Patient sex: M
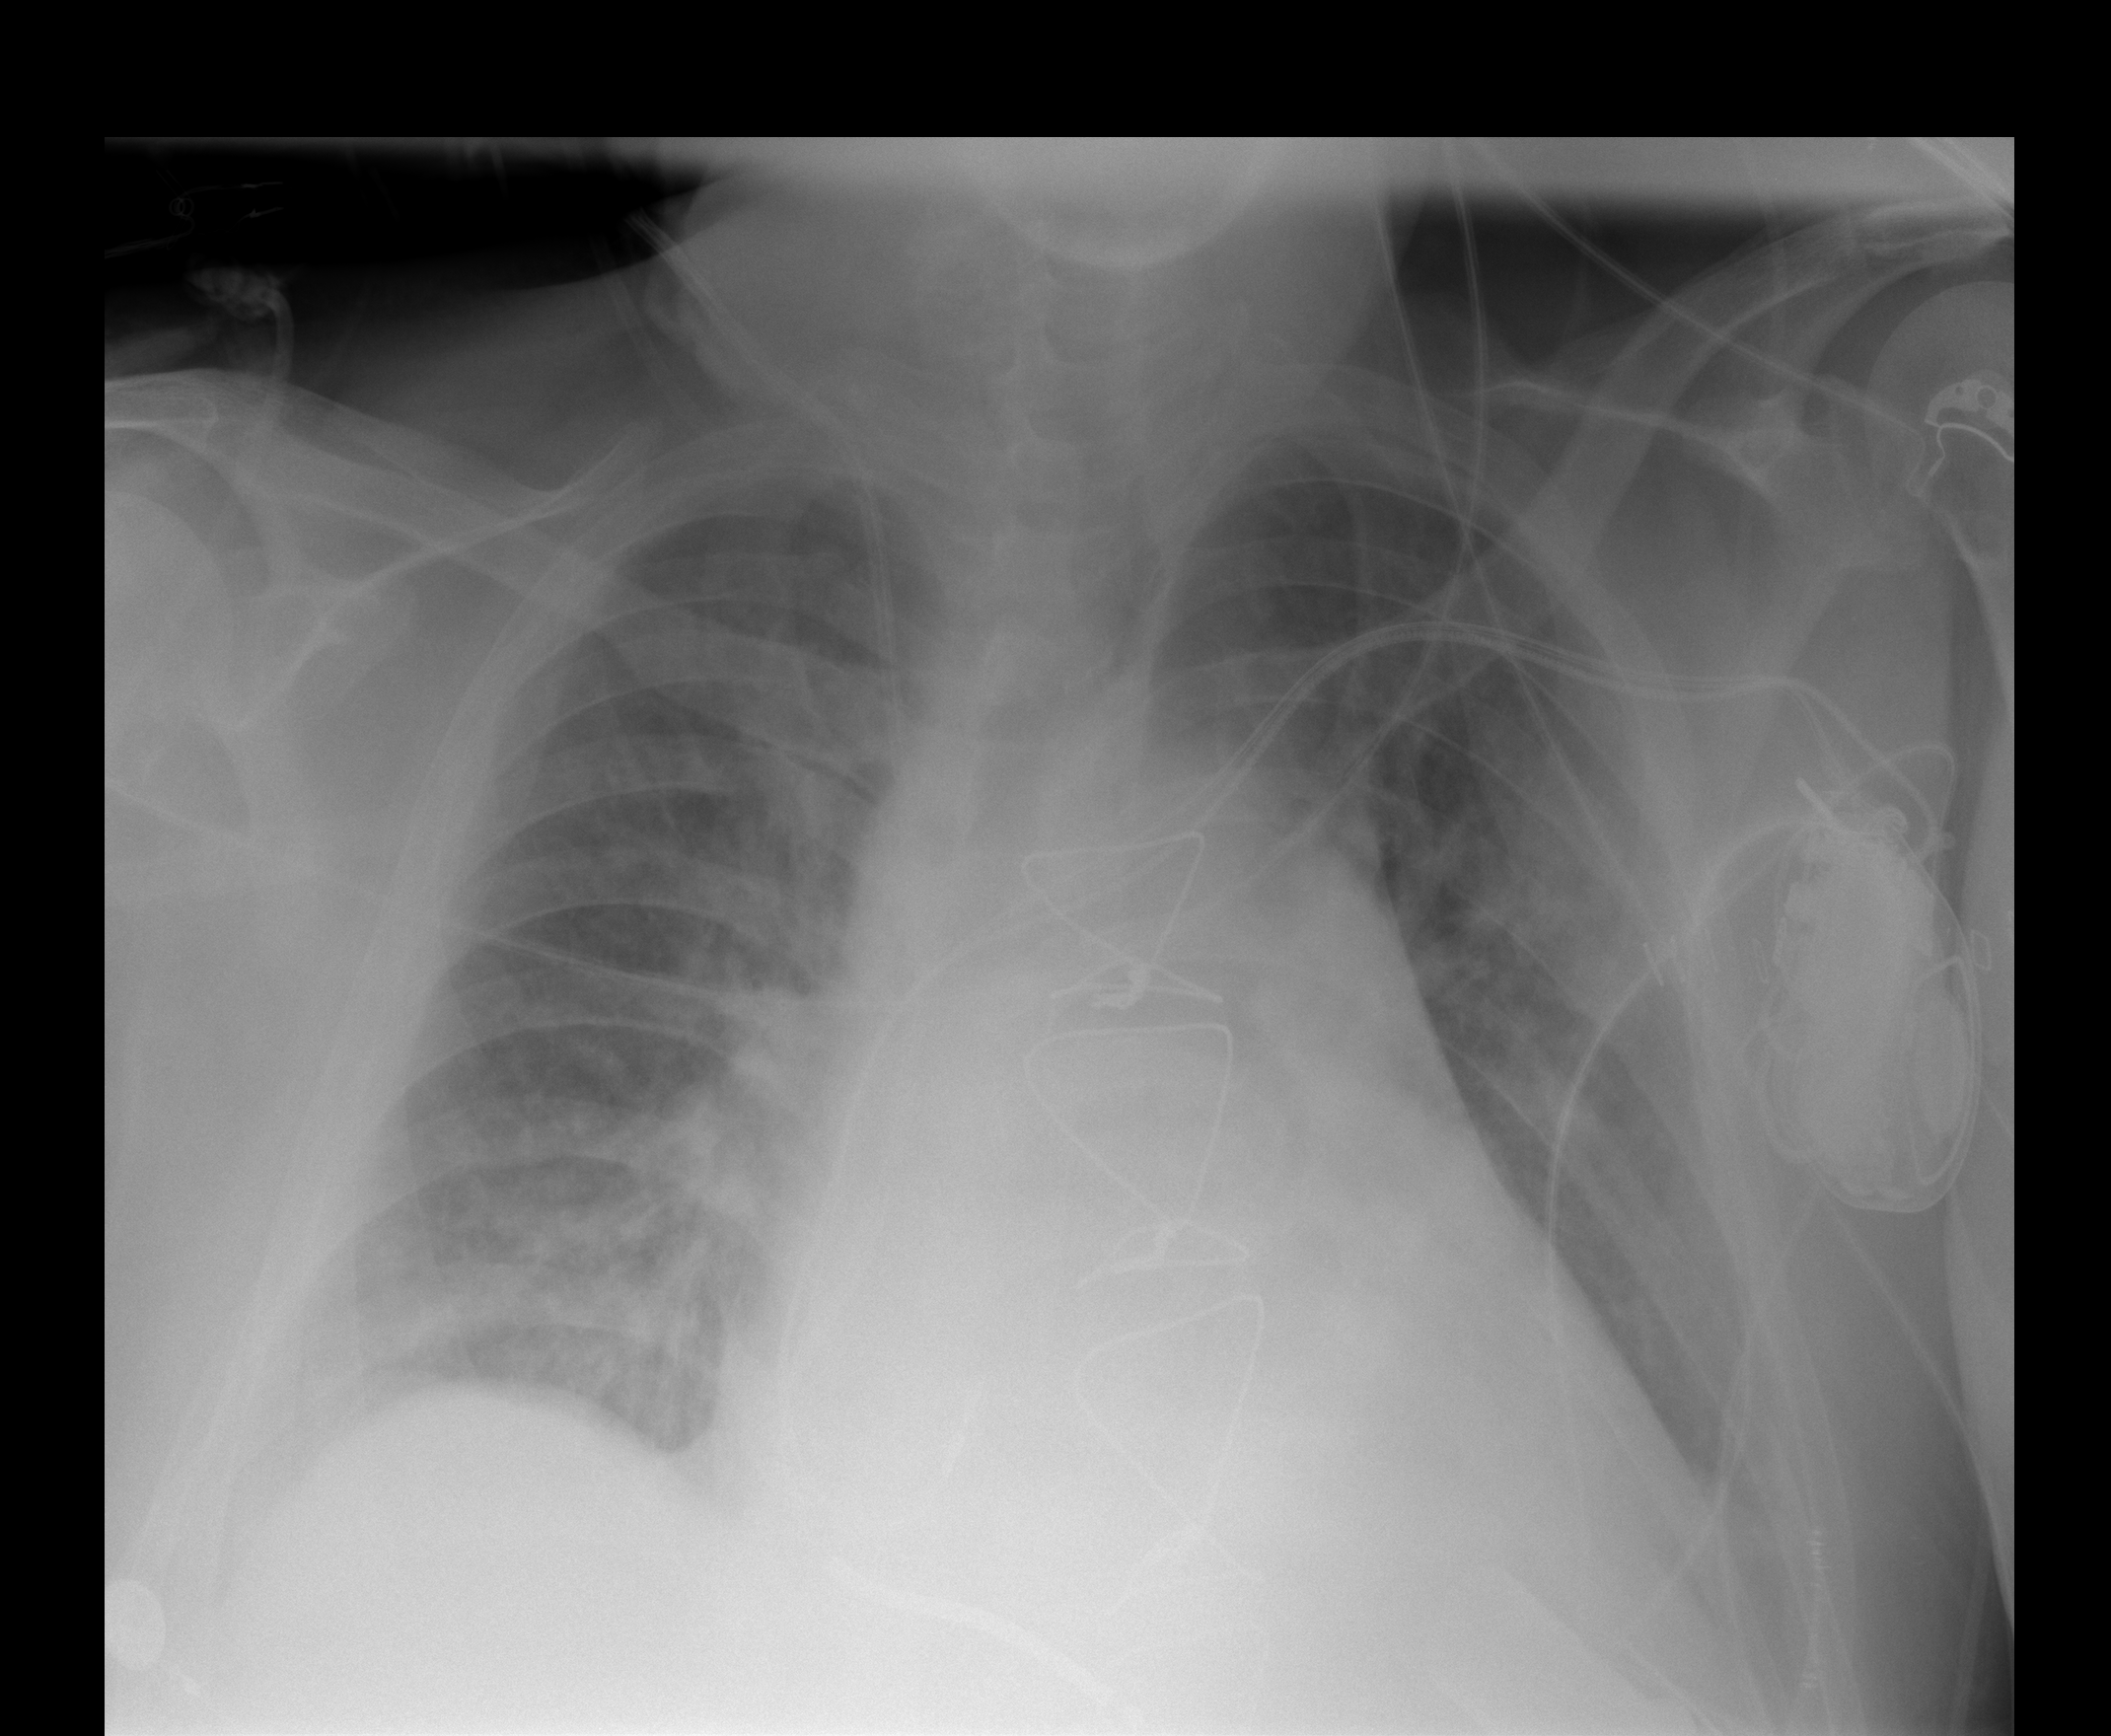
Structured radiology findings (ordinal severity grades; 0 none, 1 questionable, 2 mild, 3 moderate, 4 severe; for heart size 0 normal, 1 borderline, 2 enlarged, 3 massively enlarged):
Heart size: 3
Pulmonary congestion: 2
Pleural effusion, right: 2
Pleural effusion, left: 2
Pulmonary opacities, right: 1
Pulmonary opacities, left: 1
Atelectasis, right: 2
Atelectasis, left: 2